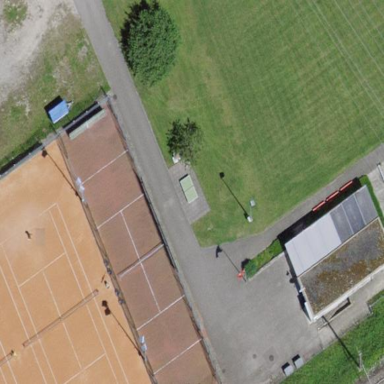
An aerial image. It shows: Tennis court in leisure pitch.